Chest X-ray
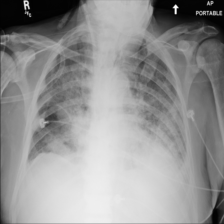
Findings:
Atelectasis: negative
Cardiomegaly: negative
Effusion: negative
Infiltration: negative
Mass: negative
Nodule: negative
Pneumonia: negative
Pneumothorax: negative
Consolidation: negative
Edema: negative
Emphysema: negative
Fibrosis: negative
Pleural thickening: negative
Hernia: negative